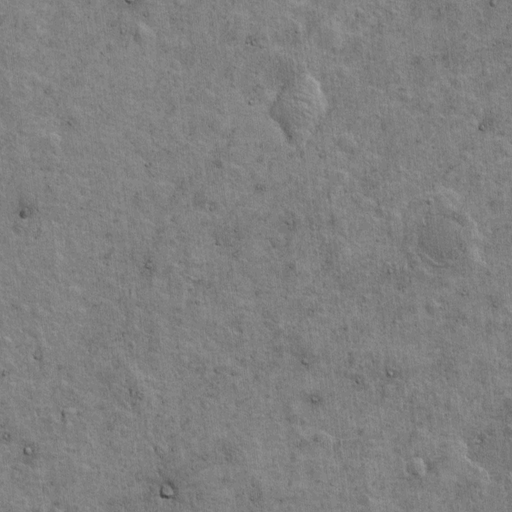
Classes present: Background